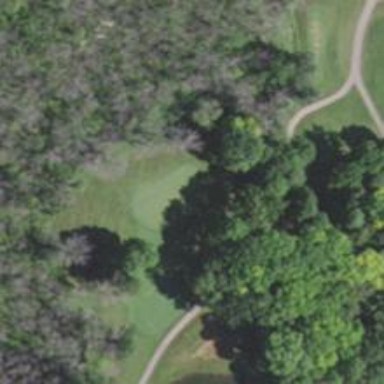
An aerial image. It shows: View of golf hole.